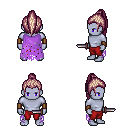
a pixel art fantasy rpg character, male body template, dark elf, purple skin, maroon tattered cape, red pants, white blonde long topknot hairstyle, leather bracers, dagger, four views (front, back, left, right), 2x2 character sprite sheet, small pixel art, hard edges, no anti-aliasing